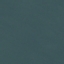
Land use / land cover class: SeaLake